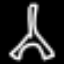
Label: The Eiffel Tower